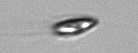
Label: Chrysochromulina